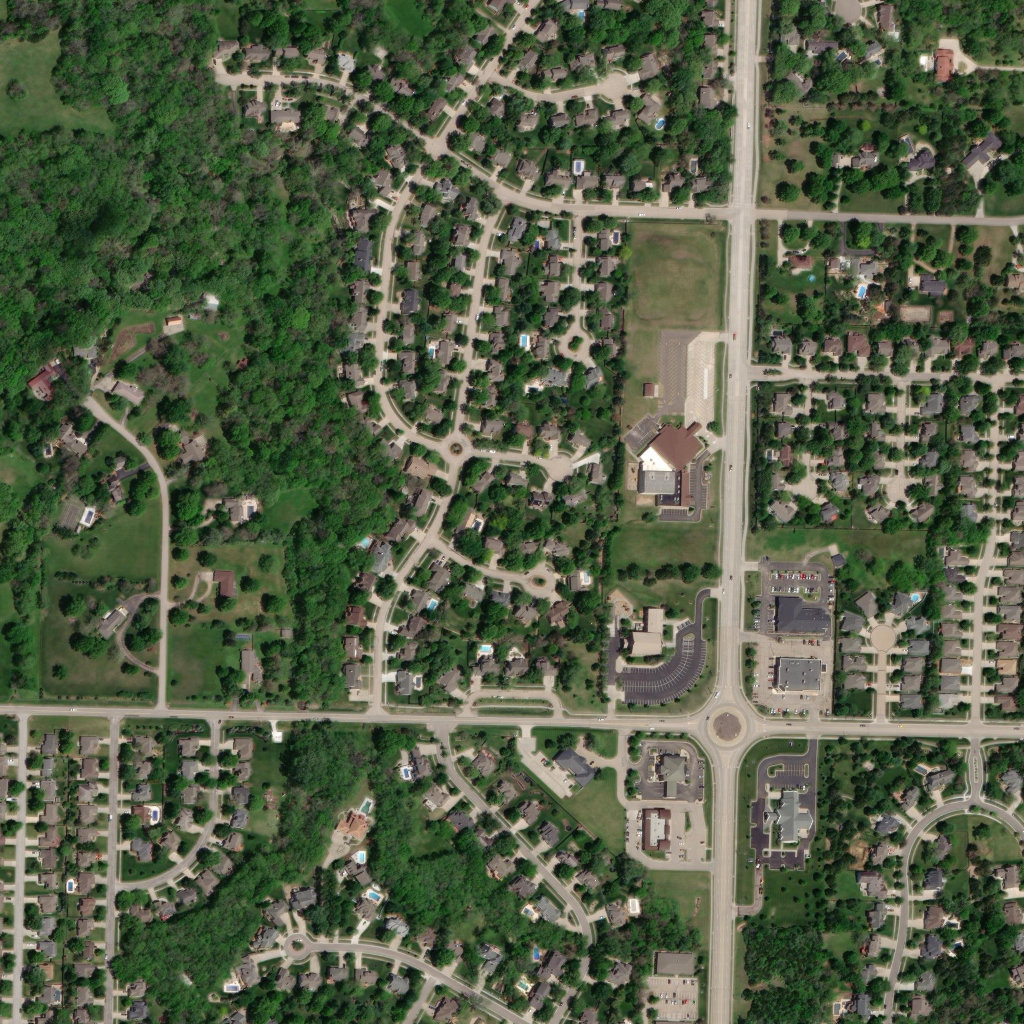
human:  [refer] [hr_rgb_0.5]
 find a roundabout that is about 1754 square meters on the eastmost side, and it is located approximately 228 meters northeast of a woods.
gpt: <box>[[67, 67, 74, 74, 0]]</box>

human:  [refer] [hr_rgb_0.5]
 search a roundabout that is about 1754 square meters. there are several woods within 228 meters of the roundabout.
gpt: <box>[[67, 67, 74, 74, 0]]</box>